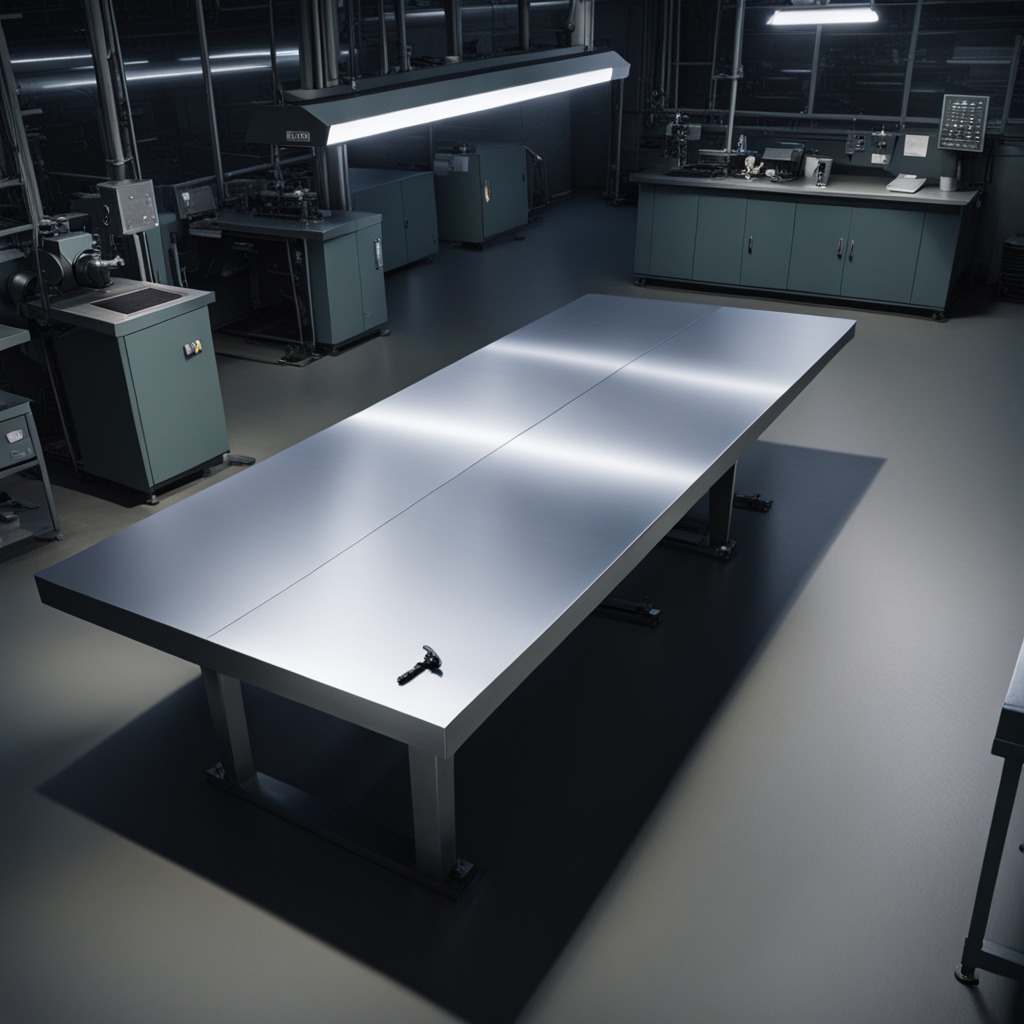
A metal screw is lying on the tabletop.